Question: Something like this

SomeCheck may involve user action
Is this possible in bpmn2 ?
I'm new to process engine, is there any other way to handle these situation ?
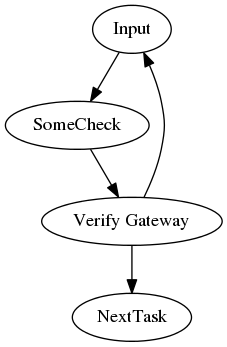
Answer: You can create process like this:
<URL>
Where the user task will have some output like this:
<URL>
And the second gateway will validate the output of previous user task:
<URL>
<URL>